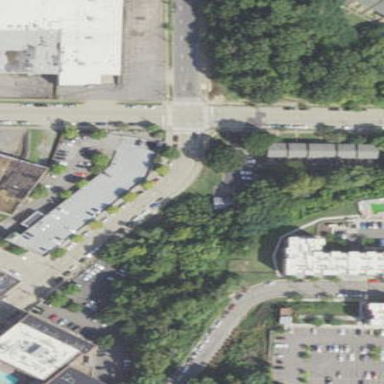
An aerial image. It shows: Multi-storey parking building.